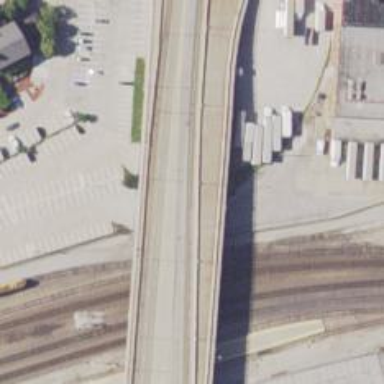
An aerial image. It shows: Secondary road with asphalt surface that goes over bridge. The bridge has tram rails embedded in it.